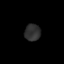
Tissue: lung
Cell type: Epithelial cells
Senescence score: 0.1208
Nuclear area (px): 261
Mean DAPI intensity: 47.123